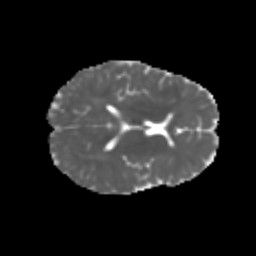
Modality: MD
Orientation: axial
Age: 6
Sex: female
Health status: healthy